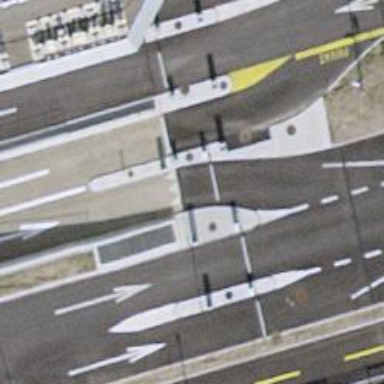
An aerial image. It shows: Lift gate barrier.